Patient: sex M, age 55
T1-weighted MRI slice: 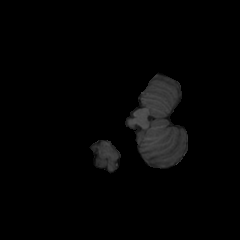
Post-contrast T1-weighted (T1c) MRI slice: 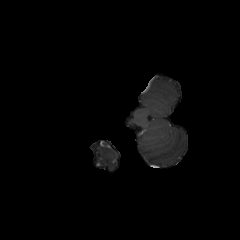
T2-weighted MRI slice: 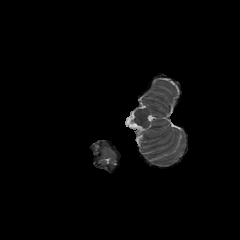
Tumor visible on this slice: no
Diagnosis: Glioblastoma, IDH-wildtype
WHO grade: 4